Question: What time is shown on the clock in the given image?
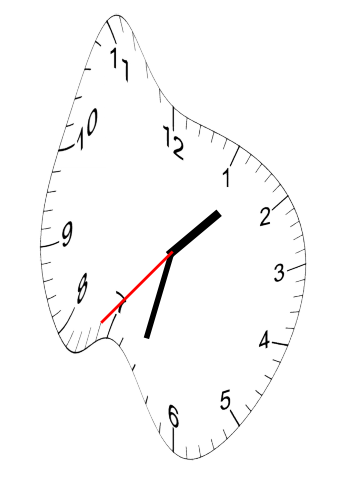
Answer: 01:32:37